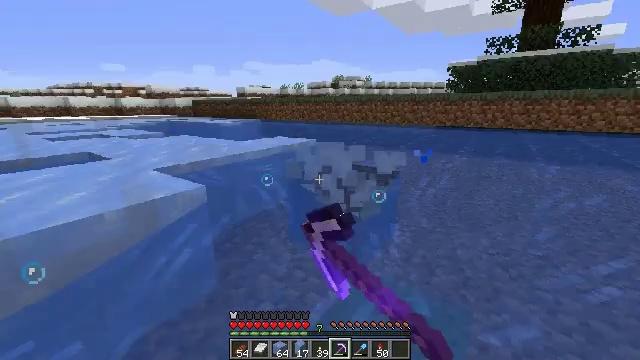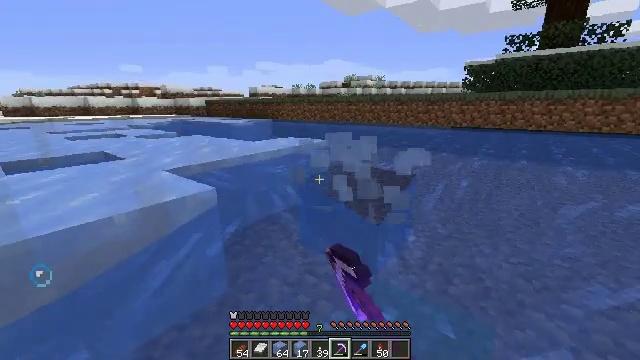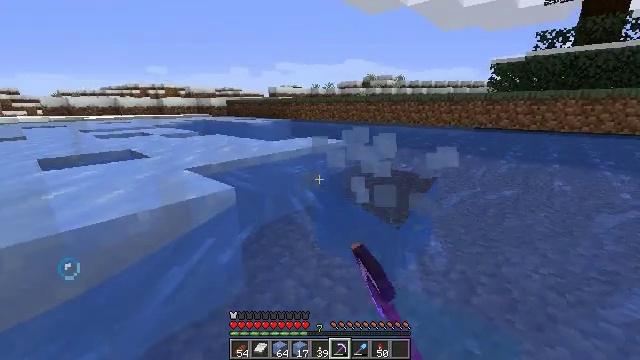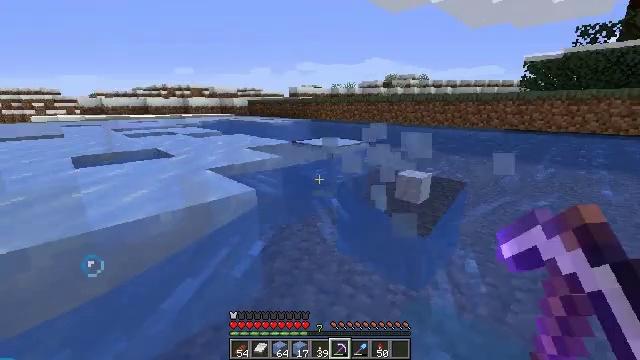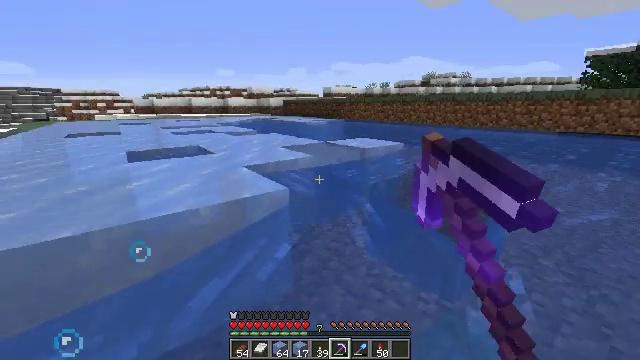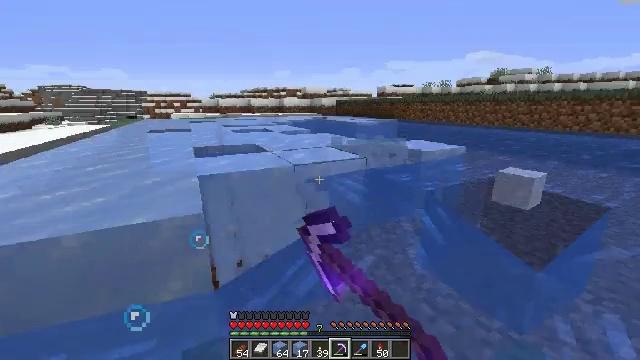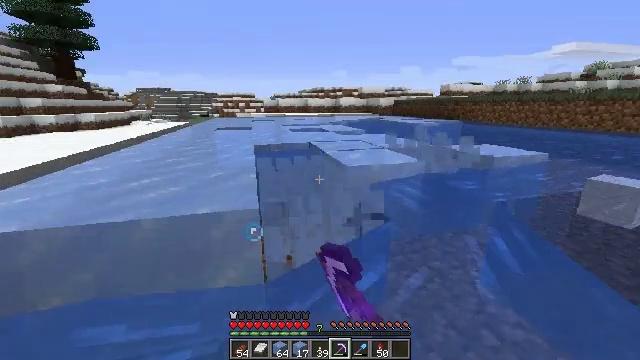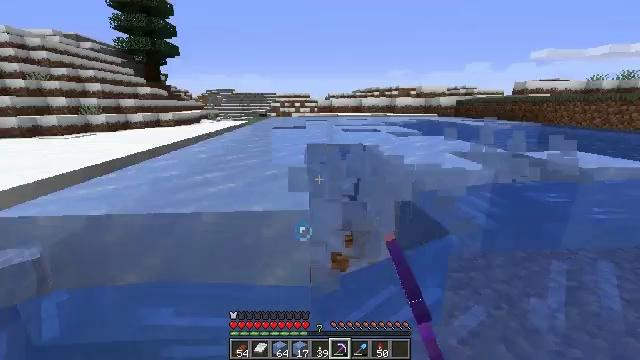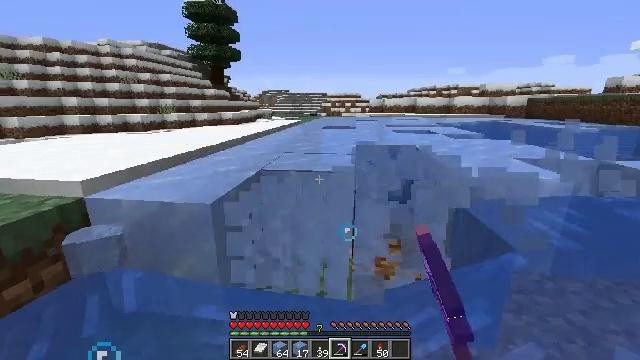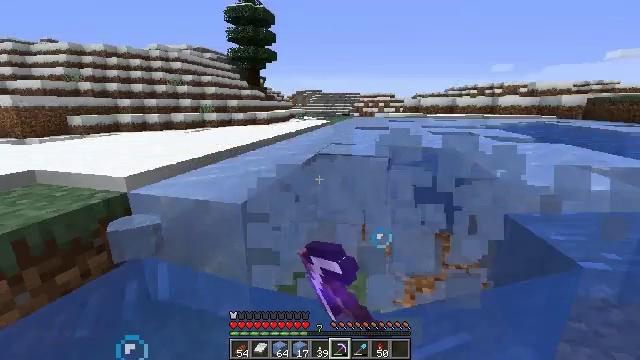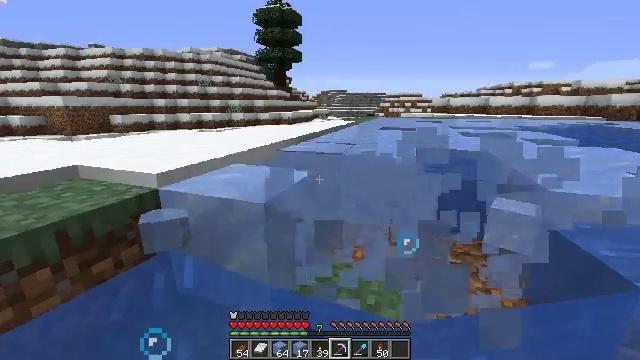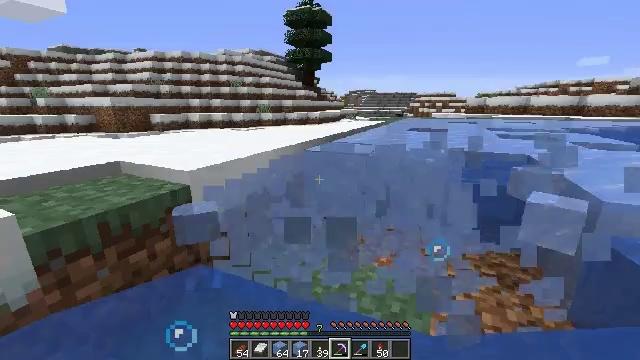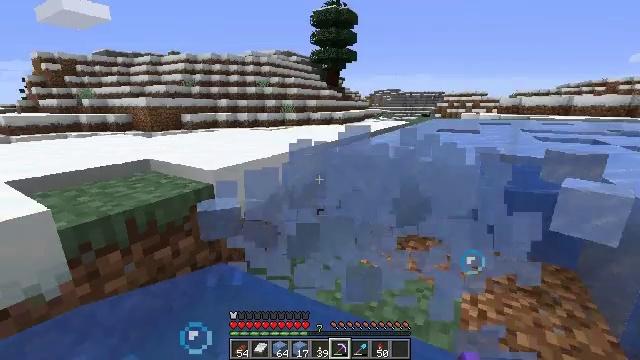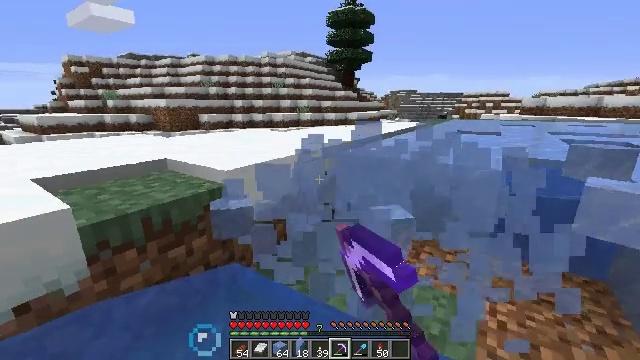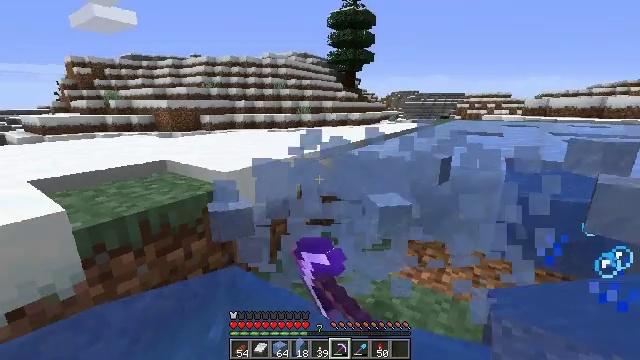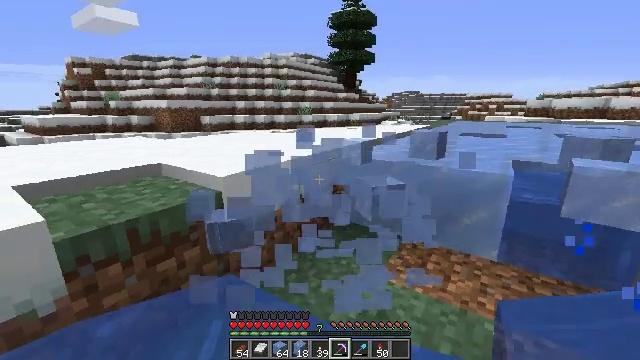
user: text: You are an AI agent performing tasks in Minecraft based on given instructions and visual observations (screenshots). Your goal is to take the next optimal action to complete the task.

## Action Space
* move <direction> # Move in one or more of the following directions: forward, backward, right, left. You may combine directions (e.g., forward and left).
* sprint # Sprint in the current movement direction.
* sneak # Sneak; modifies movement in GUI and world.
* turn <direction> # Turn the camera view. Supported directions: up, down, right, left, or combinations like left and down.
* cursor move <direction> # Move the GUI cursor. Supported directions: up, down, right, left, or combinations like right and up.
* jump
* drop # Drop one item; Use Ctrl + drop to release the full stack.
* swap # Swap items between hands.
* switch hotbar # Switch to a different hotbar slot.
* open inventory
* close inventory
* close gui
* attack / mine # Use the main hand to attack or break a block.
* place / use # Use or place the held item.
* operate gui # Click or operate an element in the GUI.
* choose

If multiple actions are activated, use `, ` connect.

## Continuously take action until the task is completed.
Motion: motion action
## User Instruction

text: Attack the ice to clear a path.
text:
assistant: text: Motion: turn left, attack / mine
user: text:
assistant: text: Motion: turn left, attack / mine
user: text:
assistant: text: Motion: turn left, attack / mine
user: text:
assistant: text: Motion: turn left, attack / mine
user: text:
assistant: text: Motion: turn left, attack / mine
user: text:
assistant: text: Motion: turn left, attack / mine
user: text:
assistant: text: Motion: turn left, attack / mine
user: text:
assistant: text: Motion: turn left, attack / mine
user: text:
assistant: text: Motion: turn left, attack / mine
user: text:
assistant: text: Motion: turn left, attack / mine
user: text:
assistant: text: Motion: turn left, attack / mine
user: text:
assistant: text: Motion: turn left, attack / mine
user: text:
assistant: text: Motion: turn left, attack / mine
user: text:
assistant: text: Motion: attack / mine
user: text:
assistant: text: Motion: move forward, attack / mine
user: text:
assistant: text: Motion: move forward, turn right, attack / mine
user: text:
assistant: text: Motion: move forward, turn right, attack / mine
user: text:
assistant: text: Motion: move forward, turn right, attack / mine
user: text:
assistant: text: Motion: move forward, turn right, attack / mine
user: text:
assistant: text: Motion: move forward, turn right, attack / mine
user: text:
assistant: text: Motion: move forward, turn right, attack / mine
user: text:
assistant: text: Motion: move forward, turn right, attack / mine
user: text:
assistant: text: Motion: move forward, turn right, attack / mine
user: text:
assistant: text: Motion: move forward, turn right, attack / mine
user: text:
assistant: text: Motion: move forward, turn right, attack / mine
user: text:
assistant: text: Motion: move forward, turn right, attack / mine
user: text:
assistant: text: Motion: move forward, turn right, attack / mine
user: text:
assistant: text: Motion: move forward, turn right, attack / mine
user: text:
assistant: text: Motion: move forward, turn right, attack / mine
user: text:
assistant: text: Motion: move forward, turn right, attack / mine